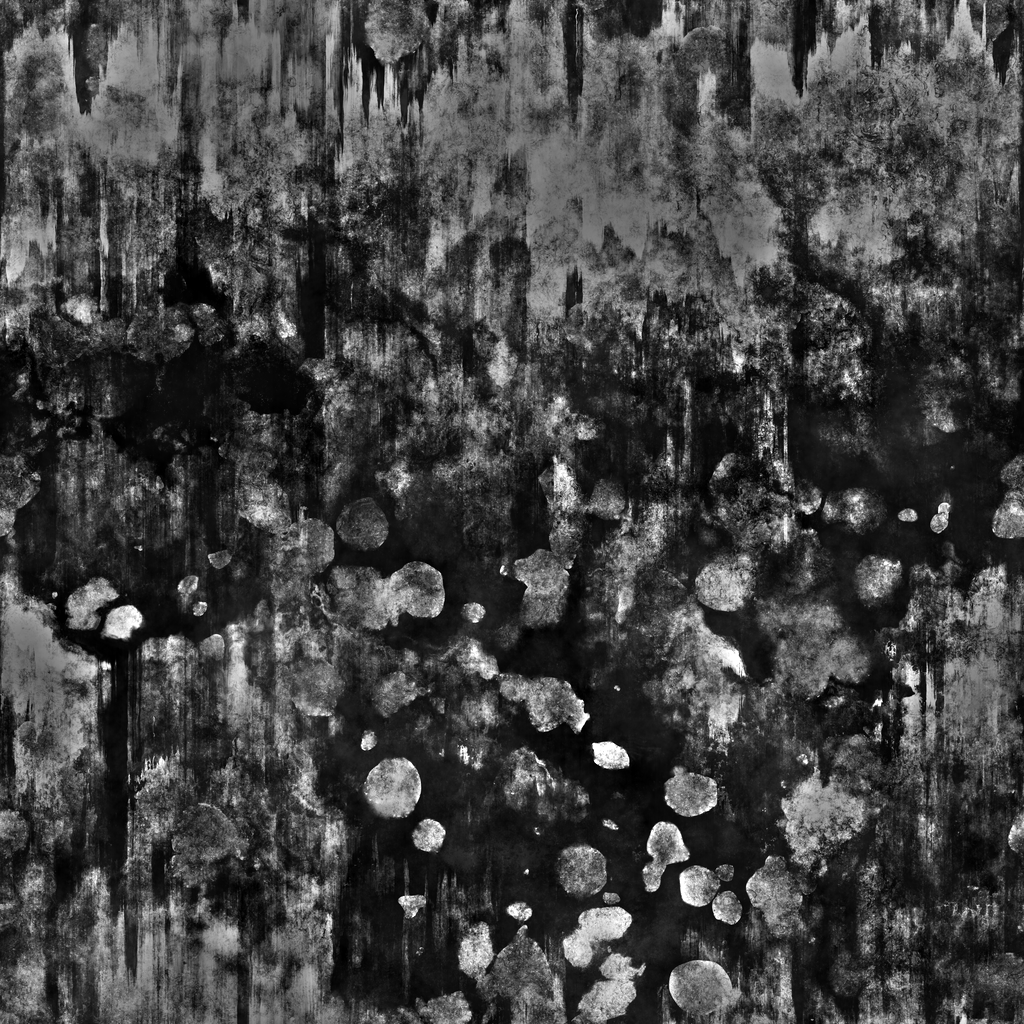
Texture map type: Displacement